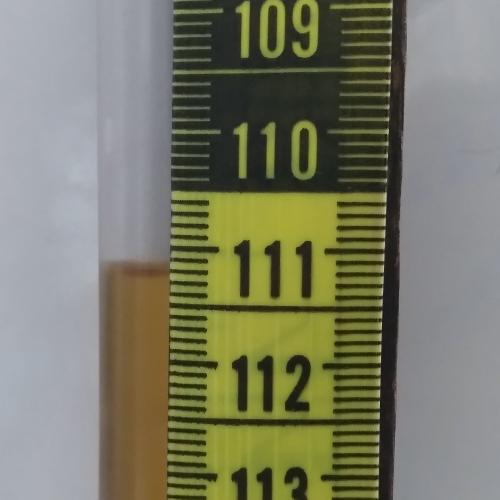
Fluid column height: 111.2 cm